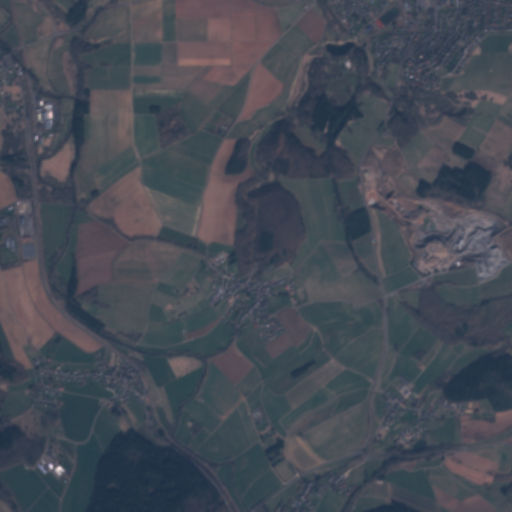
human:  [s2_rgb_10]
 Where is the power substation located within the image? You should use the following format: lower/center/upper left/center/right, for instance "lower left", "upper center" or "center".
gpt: The power substation is located in the lower left of the image.
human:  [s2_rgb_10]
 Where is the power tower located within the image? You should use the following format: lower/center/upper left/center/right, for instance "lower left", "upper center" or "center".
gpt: The power tower is located in the lower left of the image.
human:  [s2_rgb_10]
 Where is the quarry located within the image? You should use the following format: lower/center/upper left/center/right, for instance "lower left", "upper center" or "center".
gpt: The quarry is located in the upper right of the image.
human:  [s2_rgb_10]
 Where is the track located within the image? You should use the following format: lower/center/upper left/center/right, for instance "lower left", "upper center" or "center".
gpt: The track is located in the upper right of the image.
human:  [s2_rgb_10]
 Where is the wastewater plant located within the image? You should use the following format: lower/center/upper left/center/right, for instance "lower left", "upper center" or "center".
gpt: The wastewater plant is located in the lower center of the image.
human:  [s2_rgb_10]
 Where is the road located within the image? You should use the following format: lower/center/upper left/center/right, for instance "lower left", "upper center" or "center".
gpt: There is no road in the image.